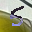
Label: 5